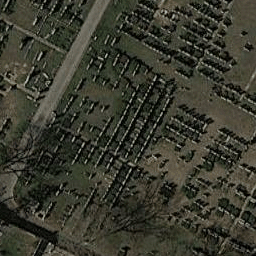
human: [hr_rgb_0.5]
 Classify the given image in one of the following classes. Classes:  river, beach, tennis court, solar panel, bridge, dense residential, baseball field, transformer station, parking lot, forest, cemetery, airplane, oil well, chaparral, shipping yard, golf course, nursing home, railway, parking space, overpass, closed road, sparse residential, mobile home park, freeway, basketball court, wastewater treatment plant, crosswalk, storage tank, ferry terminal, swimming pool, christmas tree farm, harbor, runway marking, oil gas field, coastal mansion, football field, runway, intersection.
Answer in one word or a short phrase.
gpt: cemetery